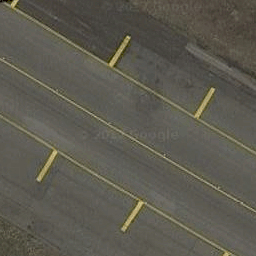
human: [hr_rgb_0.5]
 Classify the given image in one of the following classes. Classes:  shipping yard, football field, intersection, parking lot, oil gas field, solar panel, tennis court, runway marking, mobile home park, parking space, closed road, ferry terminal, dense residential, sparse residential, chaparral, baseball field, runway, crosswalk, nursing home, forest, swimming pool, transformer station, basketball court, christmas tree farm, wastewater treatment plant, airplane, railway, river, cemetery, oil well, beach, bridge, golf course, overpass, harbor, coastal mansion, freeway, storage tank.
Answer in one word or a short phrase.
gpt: runway marking